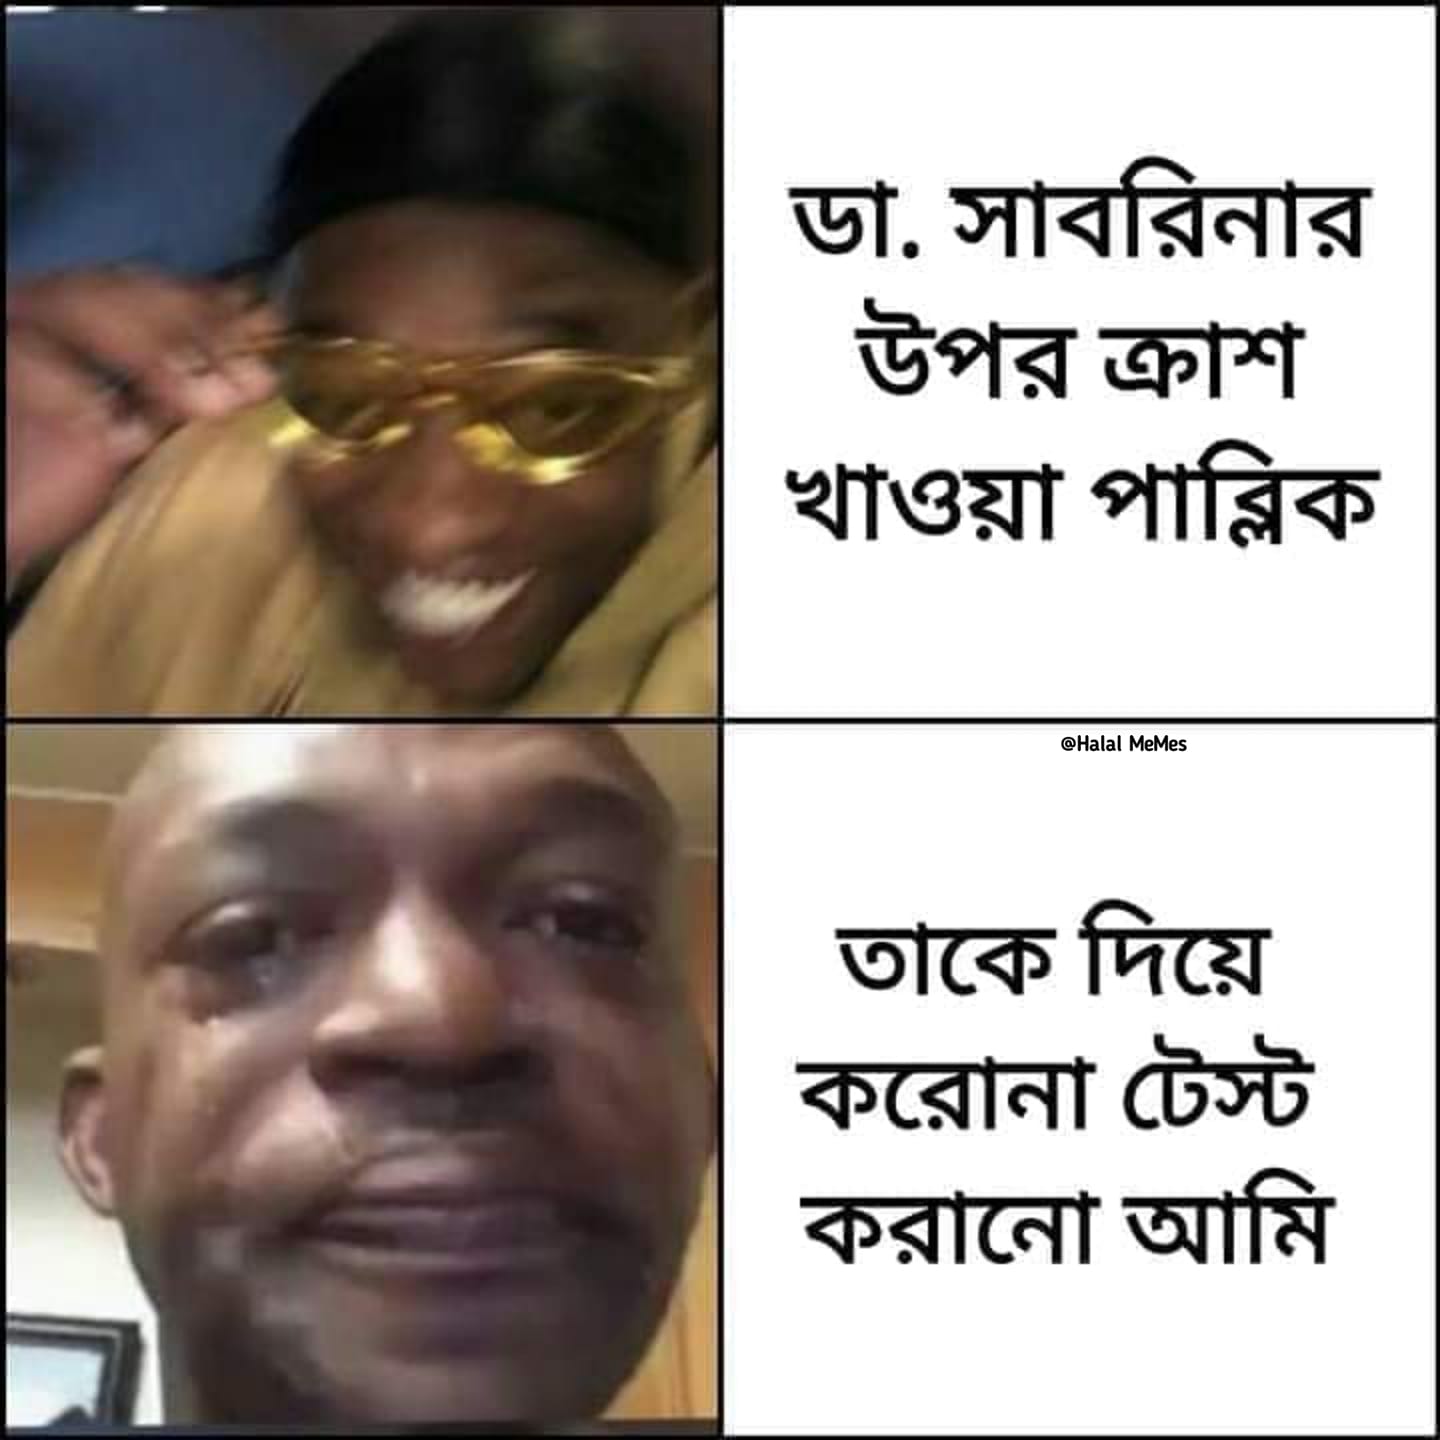
Caption: ডাঃ সাবরিনার উপর ক্রাশ খাওয়া পাব্লিক      তাকে দিয়ে করোনা টেস্ট করানো আমি
Label: hate